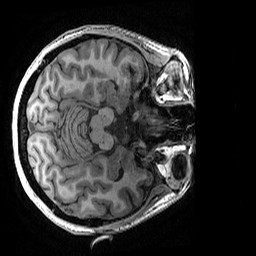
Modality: T1w
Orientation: axial
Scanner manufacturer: ge
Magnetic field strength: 3 T
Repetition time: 0.008156 s
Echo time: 0.00318 s